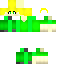
A male human skin with green skin, wearing blonde long hair dressed in a green tshirt and gray pants, featuring a closed mouth.